Field crop: maize
Growth stage: 1
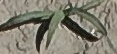
Species: sorghum